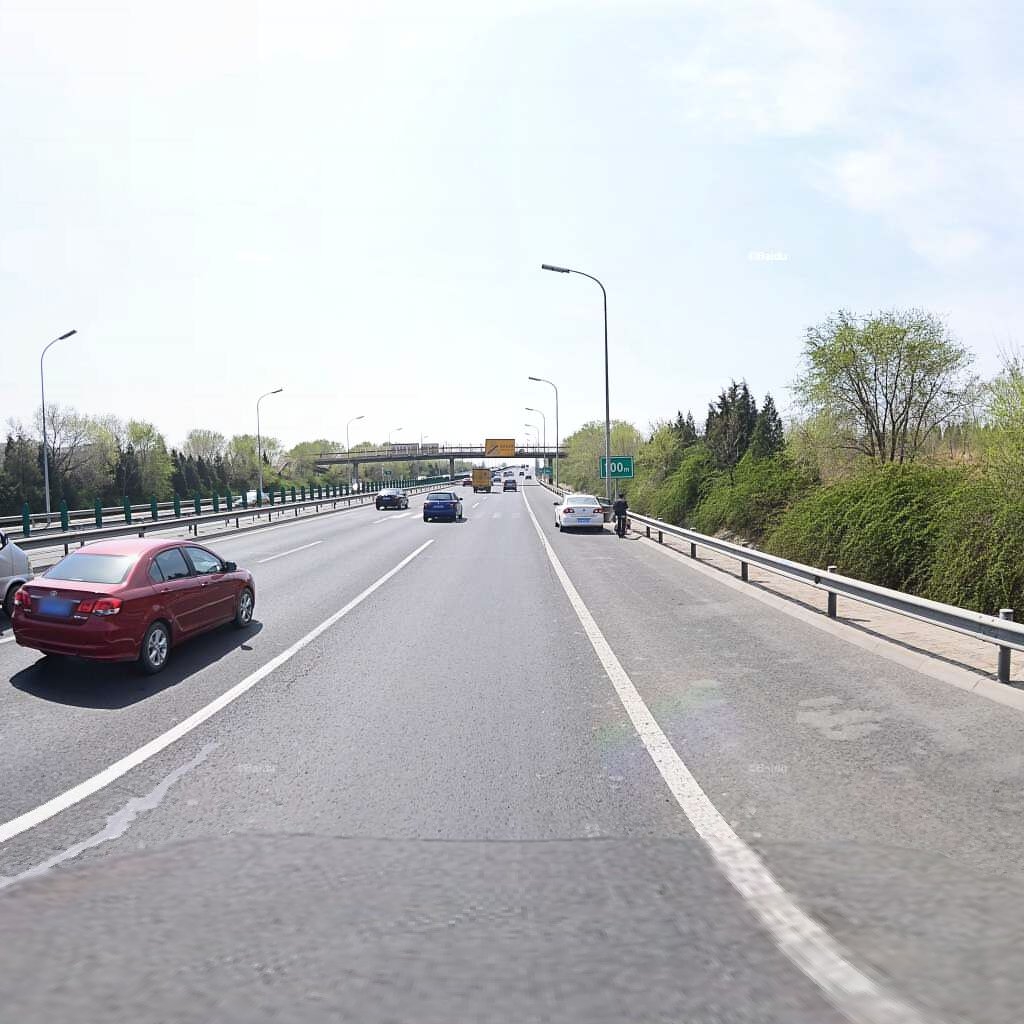
Region: Haidian
Road damage annotations: longitudinal patch, longitudinal crack